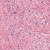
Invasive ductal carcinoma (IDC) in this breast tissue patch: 1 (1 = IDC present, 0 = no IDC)